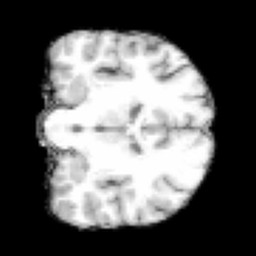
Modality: T1w
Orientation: coronal